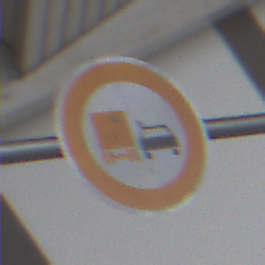
Verkehrszeichen: UeberholverbotKraftfahrzeuge
Umgebung: Roofed, Urban
Tageszeit: MorningAfternoon
Wetter: PartlyCloudy
Licht: Natural
Jahreszeit: NotSpecified
Kontrast: MediumContrast